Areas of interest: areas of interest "Park Square"
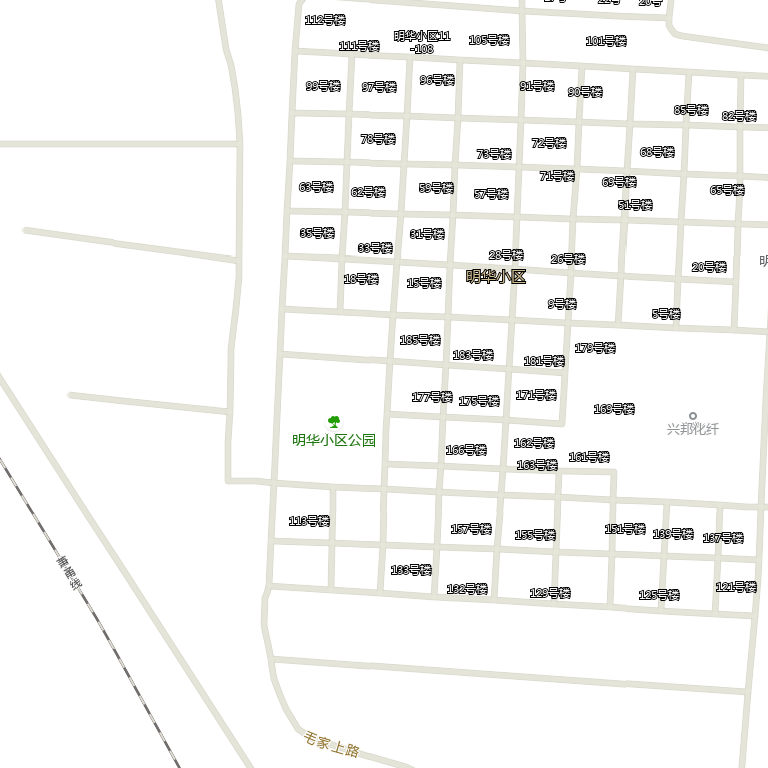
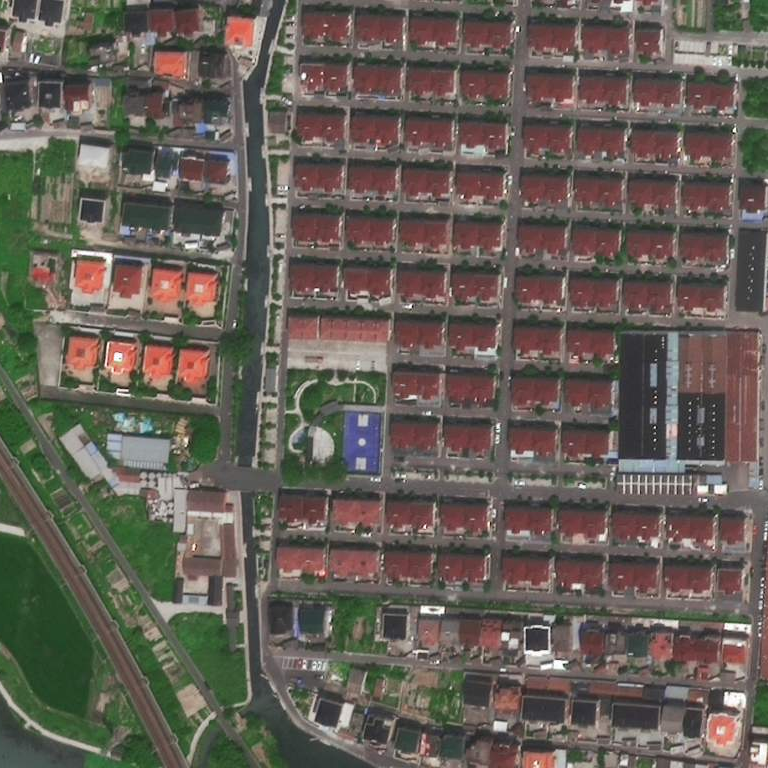